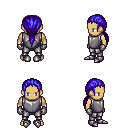
a pixel art fantasy rpg character, male body template, human, tanned skin, steel chest armor, metal pants, blue ponytail hairstyle, metal gloves, metal boots, four views (front, back, left, right), 2x2 character sprite sheet, small pixel art, hard edges, no anti-aliasing